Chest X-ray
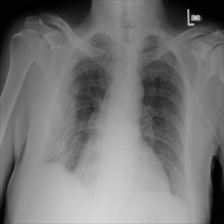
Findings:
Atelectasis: negative
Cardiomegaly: negative
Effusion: negative
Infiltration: negative
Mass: negative
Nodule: negative
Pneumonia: negative
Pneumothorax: negative
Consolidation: negative
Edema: negative
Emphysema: negative
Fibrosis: negative
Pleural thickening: negative
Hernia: negative